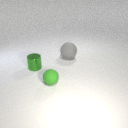
small green metal cylinder to the left of large gray rubber sphere